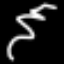
Label: squiggle